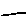
Label: line